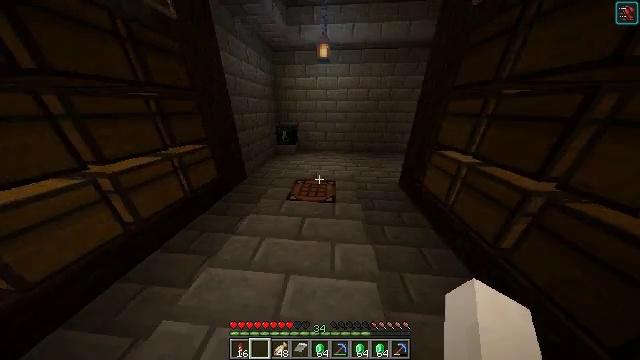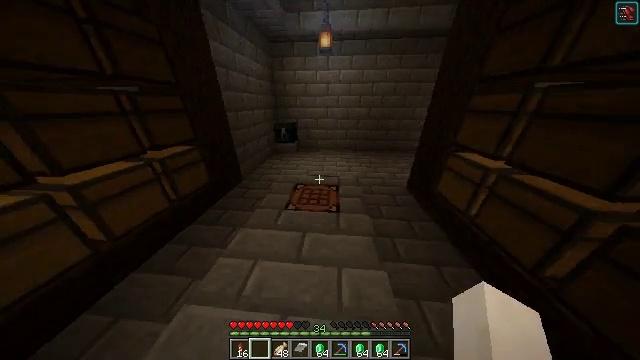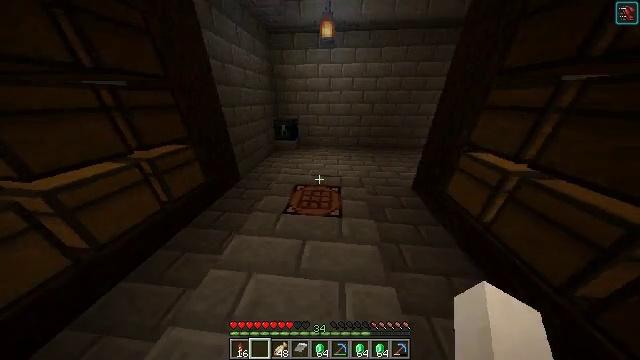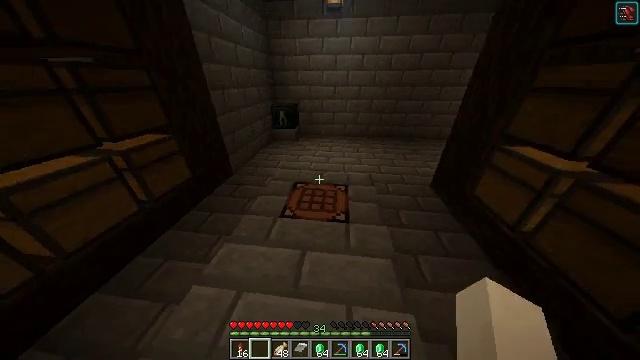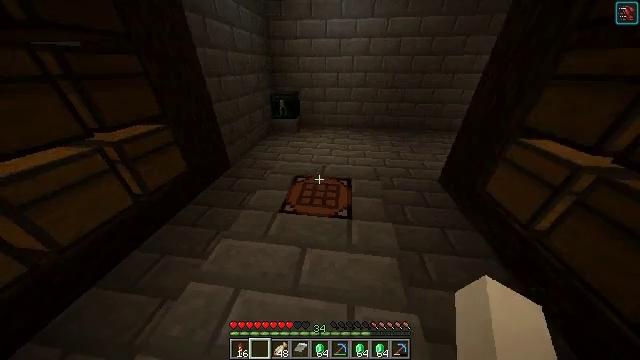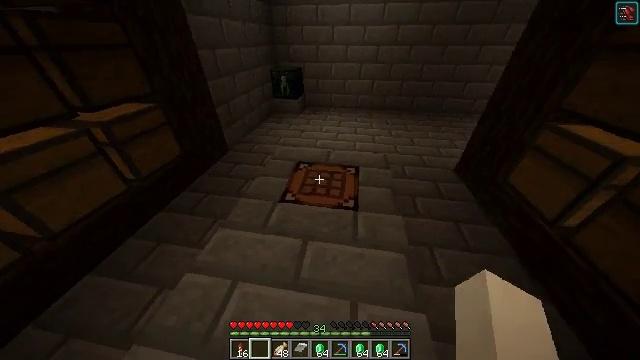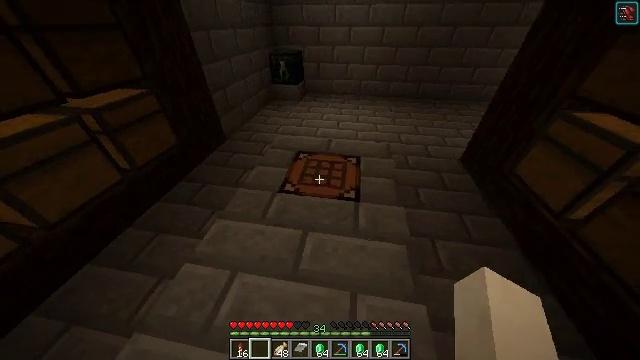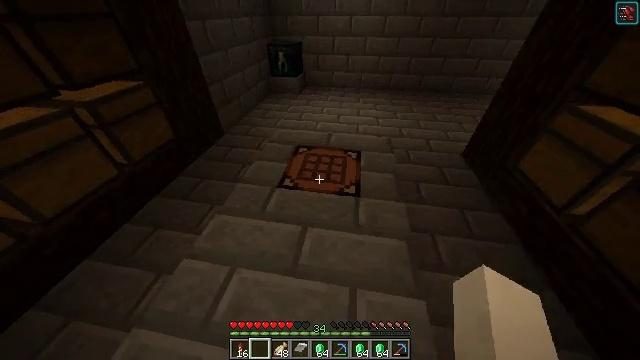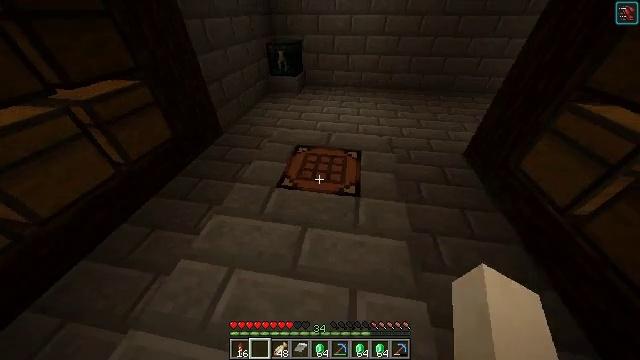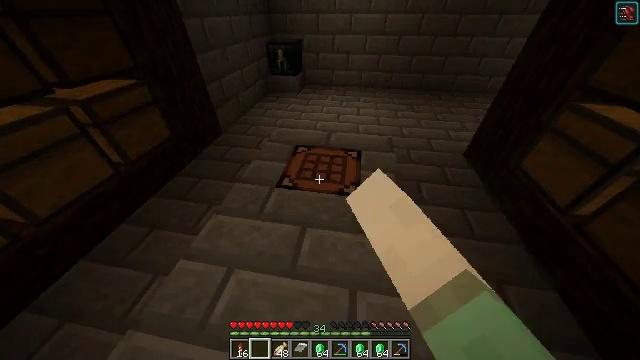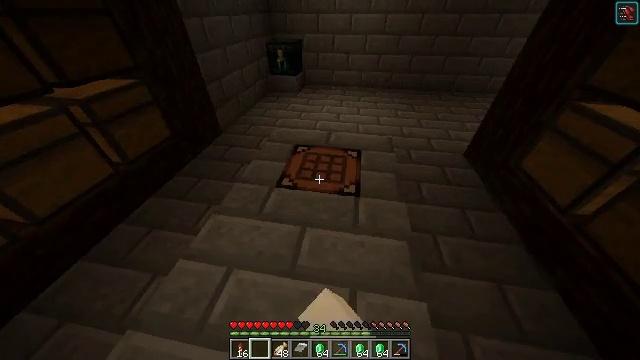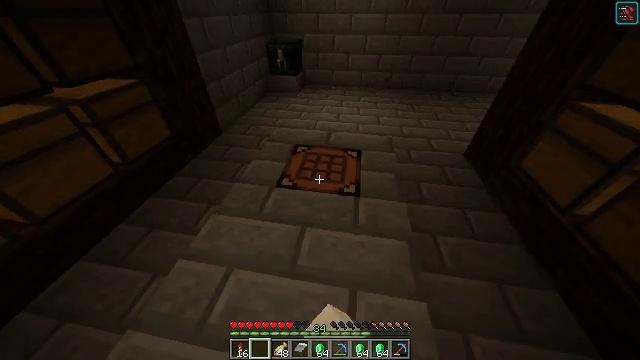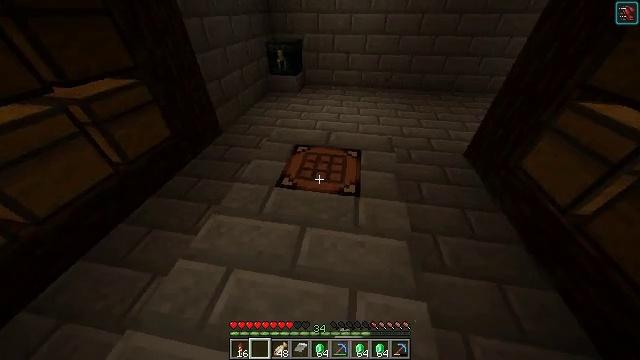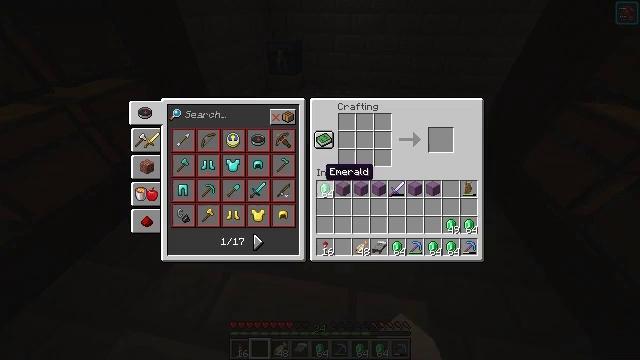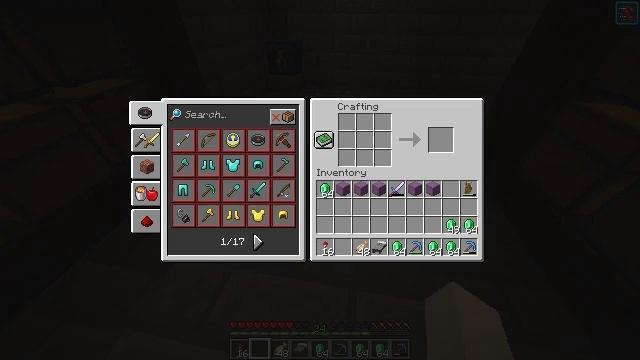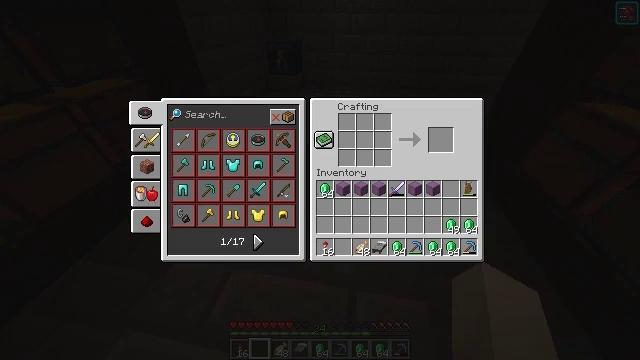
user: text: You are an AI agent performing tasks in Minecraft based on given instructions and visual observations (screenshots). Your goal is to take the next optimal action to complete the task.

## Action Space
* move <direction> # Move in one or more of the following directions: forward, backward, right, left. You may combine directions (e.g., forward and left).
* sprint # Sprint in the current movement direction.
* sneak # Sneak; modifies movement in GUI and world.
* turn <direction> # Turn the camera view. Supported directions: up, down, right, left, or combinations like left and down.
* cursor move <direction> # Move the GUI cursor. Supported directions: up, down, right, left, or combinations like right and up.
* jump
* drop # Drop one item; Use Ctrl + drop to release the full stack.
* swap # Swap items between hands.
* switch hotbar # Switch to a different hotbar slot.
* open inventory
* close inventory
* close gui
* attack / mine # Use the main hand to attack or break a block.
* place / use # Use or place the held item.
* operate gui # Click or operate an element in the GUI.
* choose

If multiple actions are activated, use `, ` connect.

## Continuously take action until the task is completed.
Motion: motion action
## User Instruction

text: Interact with the crafting table to make an emerald block.
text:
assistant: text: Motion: move forward, turn down
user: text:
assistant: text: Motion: turn down
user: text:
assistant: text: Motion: turn left and down
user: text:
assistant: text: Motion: turn down
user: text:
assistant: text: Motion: turn left and down
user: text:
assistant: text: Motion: turn down
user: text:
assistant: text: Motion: turn down
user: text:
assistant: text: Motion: use / place
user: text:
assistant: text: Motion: use / place
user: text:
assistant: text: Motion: no_op
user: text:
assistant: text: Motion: no_op
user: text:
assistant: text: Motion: no_op
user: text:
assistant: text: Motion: open gui
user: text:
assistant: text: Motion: cursor move left and up
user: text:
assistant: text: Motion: cursor move left and up
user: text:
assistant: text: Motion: cursor move left and up
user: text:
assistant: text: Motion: cursor move left
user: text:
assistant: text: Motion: cursor move left and down
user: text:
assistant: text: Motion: cursor move down
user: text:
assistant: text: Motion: no_op
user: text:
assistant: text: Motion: no_op
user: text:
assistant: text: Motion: operate gui
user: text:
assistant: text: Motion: operate gui
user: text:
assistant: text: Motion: no_op
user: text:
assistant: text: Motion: no_op
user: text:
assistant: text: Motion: no_op
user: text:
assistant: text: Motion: no_op
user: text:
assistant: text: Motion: no_op
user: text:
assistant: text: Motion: no_op
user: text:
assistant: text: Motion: no_op